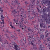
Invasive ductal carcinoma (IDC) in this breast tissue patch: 1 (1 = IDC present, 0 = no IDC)